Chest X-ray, PA view. Patient: 40 years old, sex M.
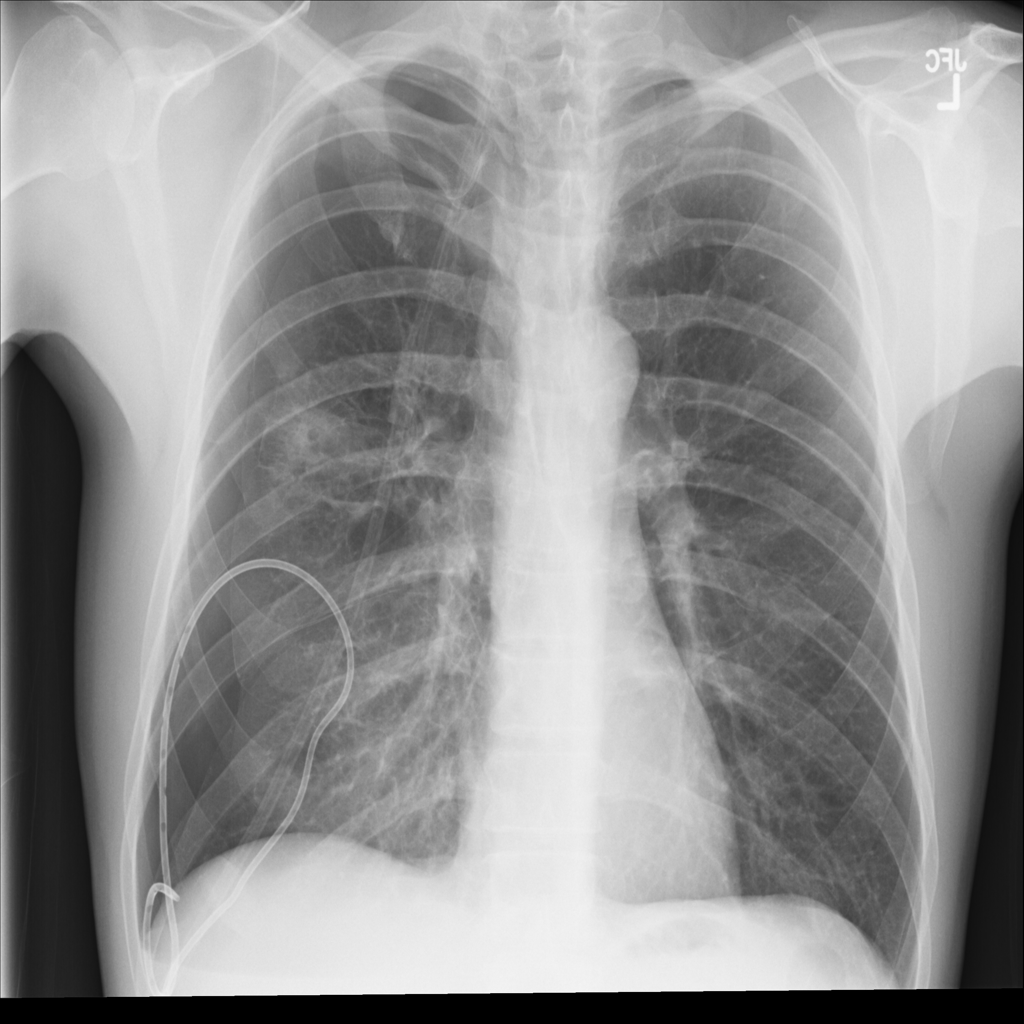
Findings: Atelectasis, Pneumothorax